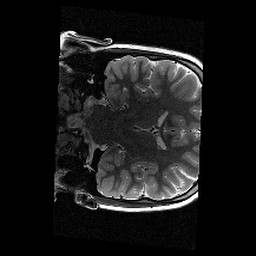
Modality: T2w
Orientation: coronal
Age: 10
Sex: female
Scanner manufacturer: siemens
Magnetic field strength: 3 T
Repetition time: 9.23 s
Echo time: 0.067 s